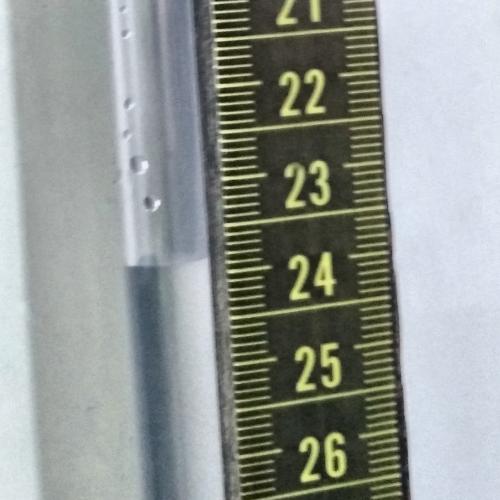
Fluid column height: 23.9 cm